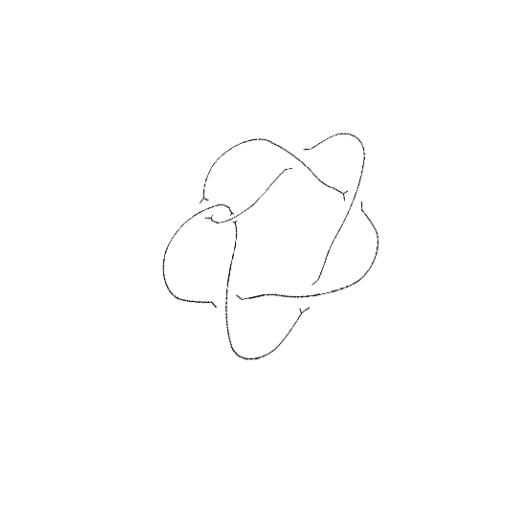
Crossing number: 6